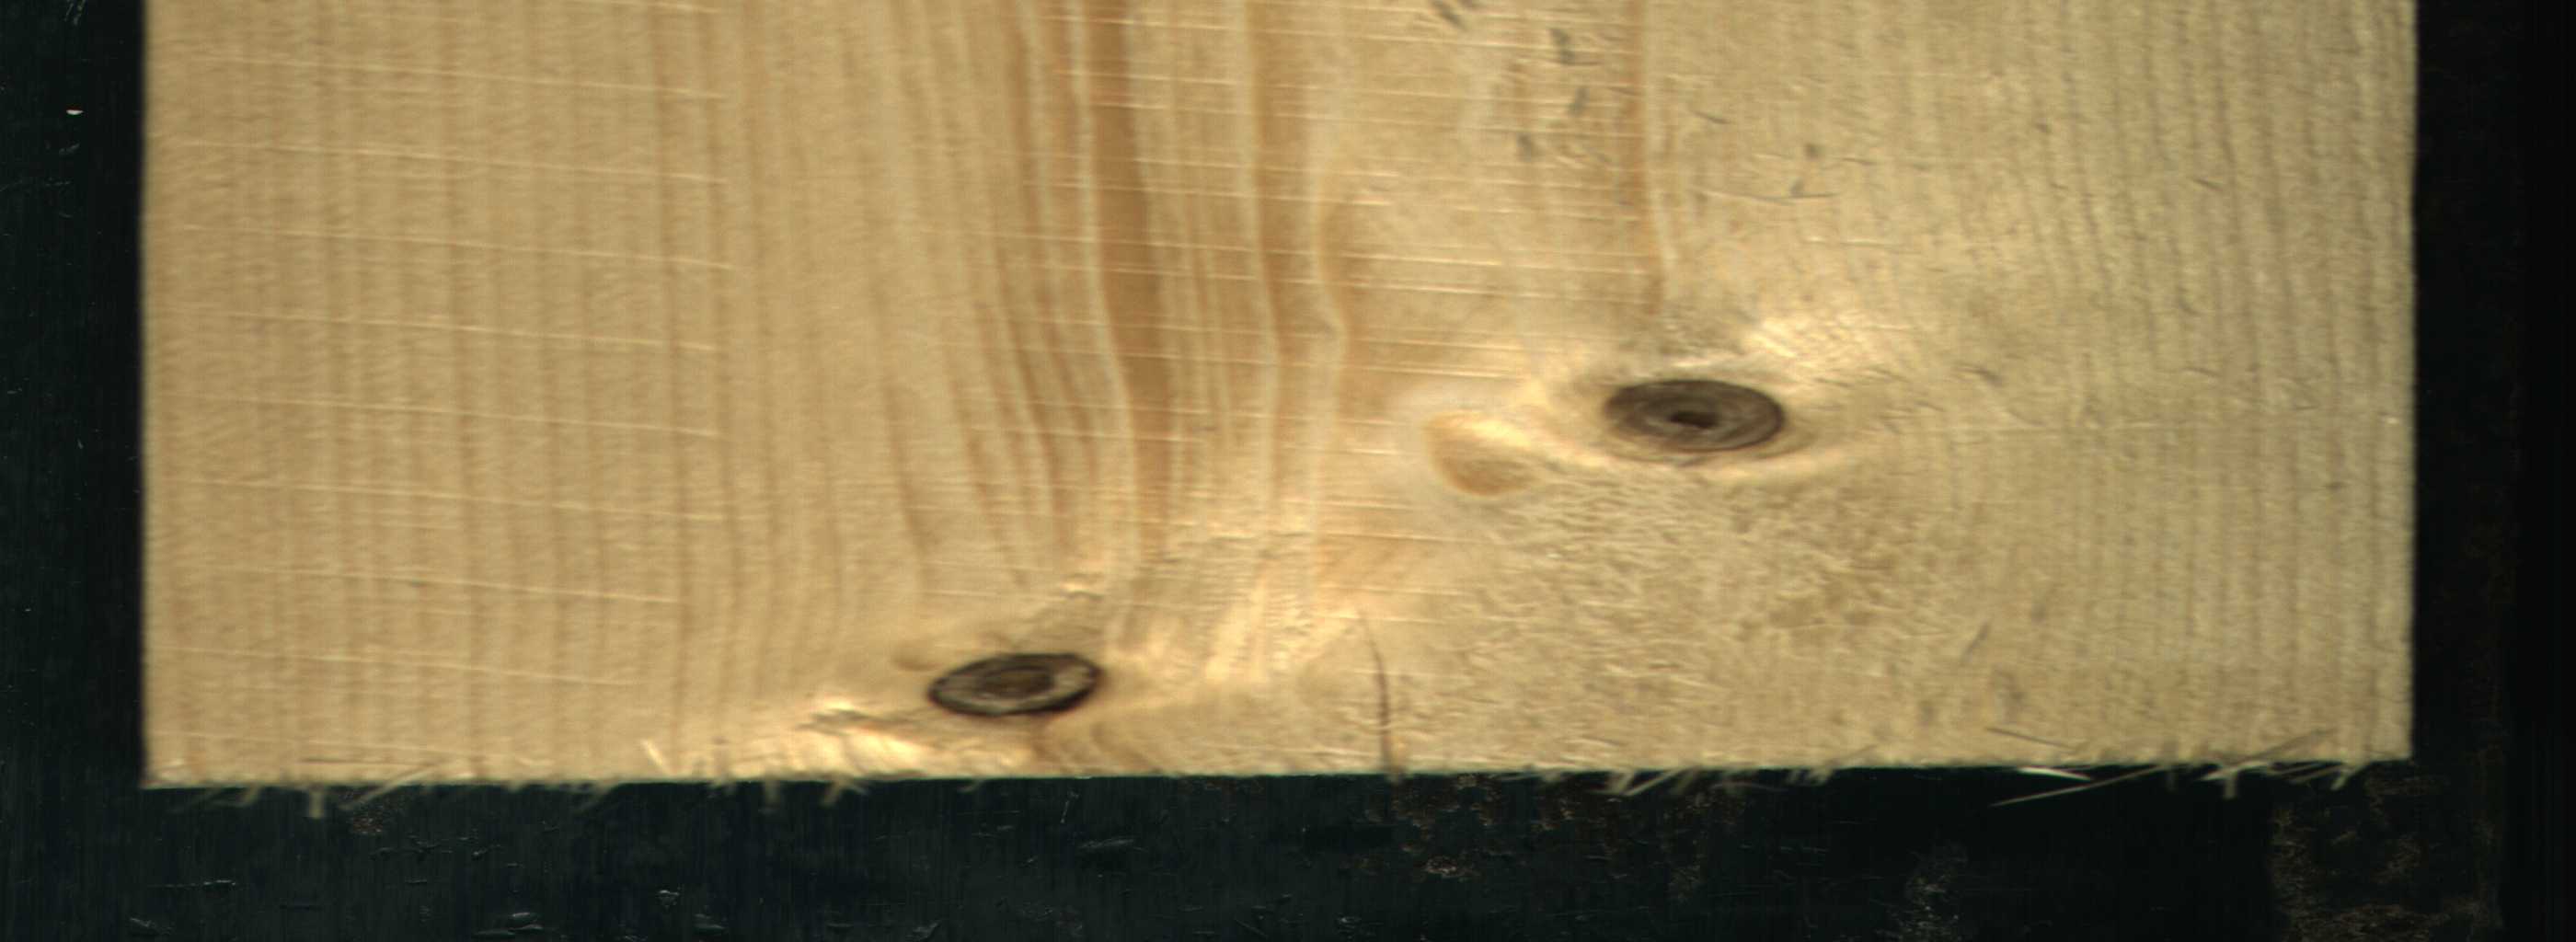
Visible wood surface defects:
Dead_Knot
Dead_Knot